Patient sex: M
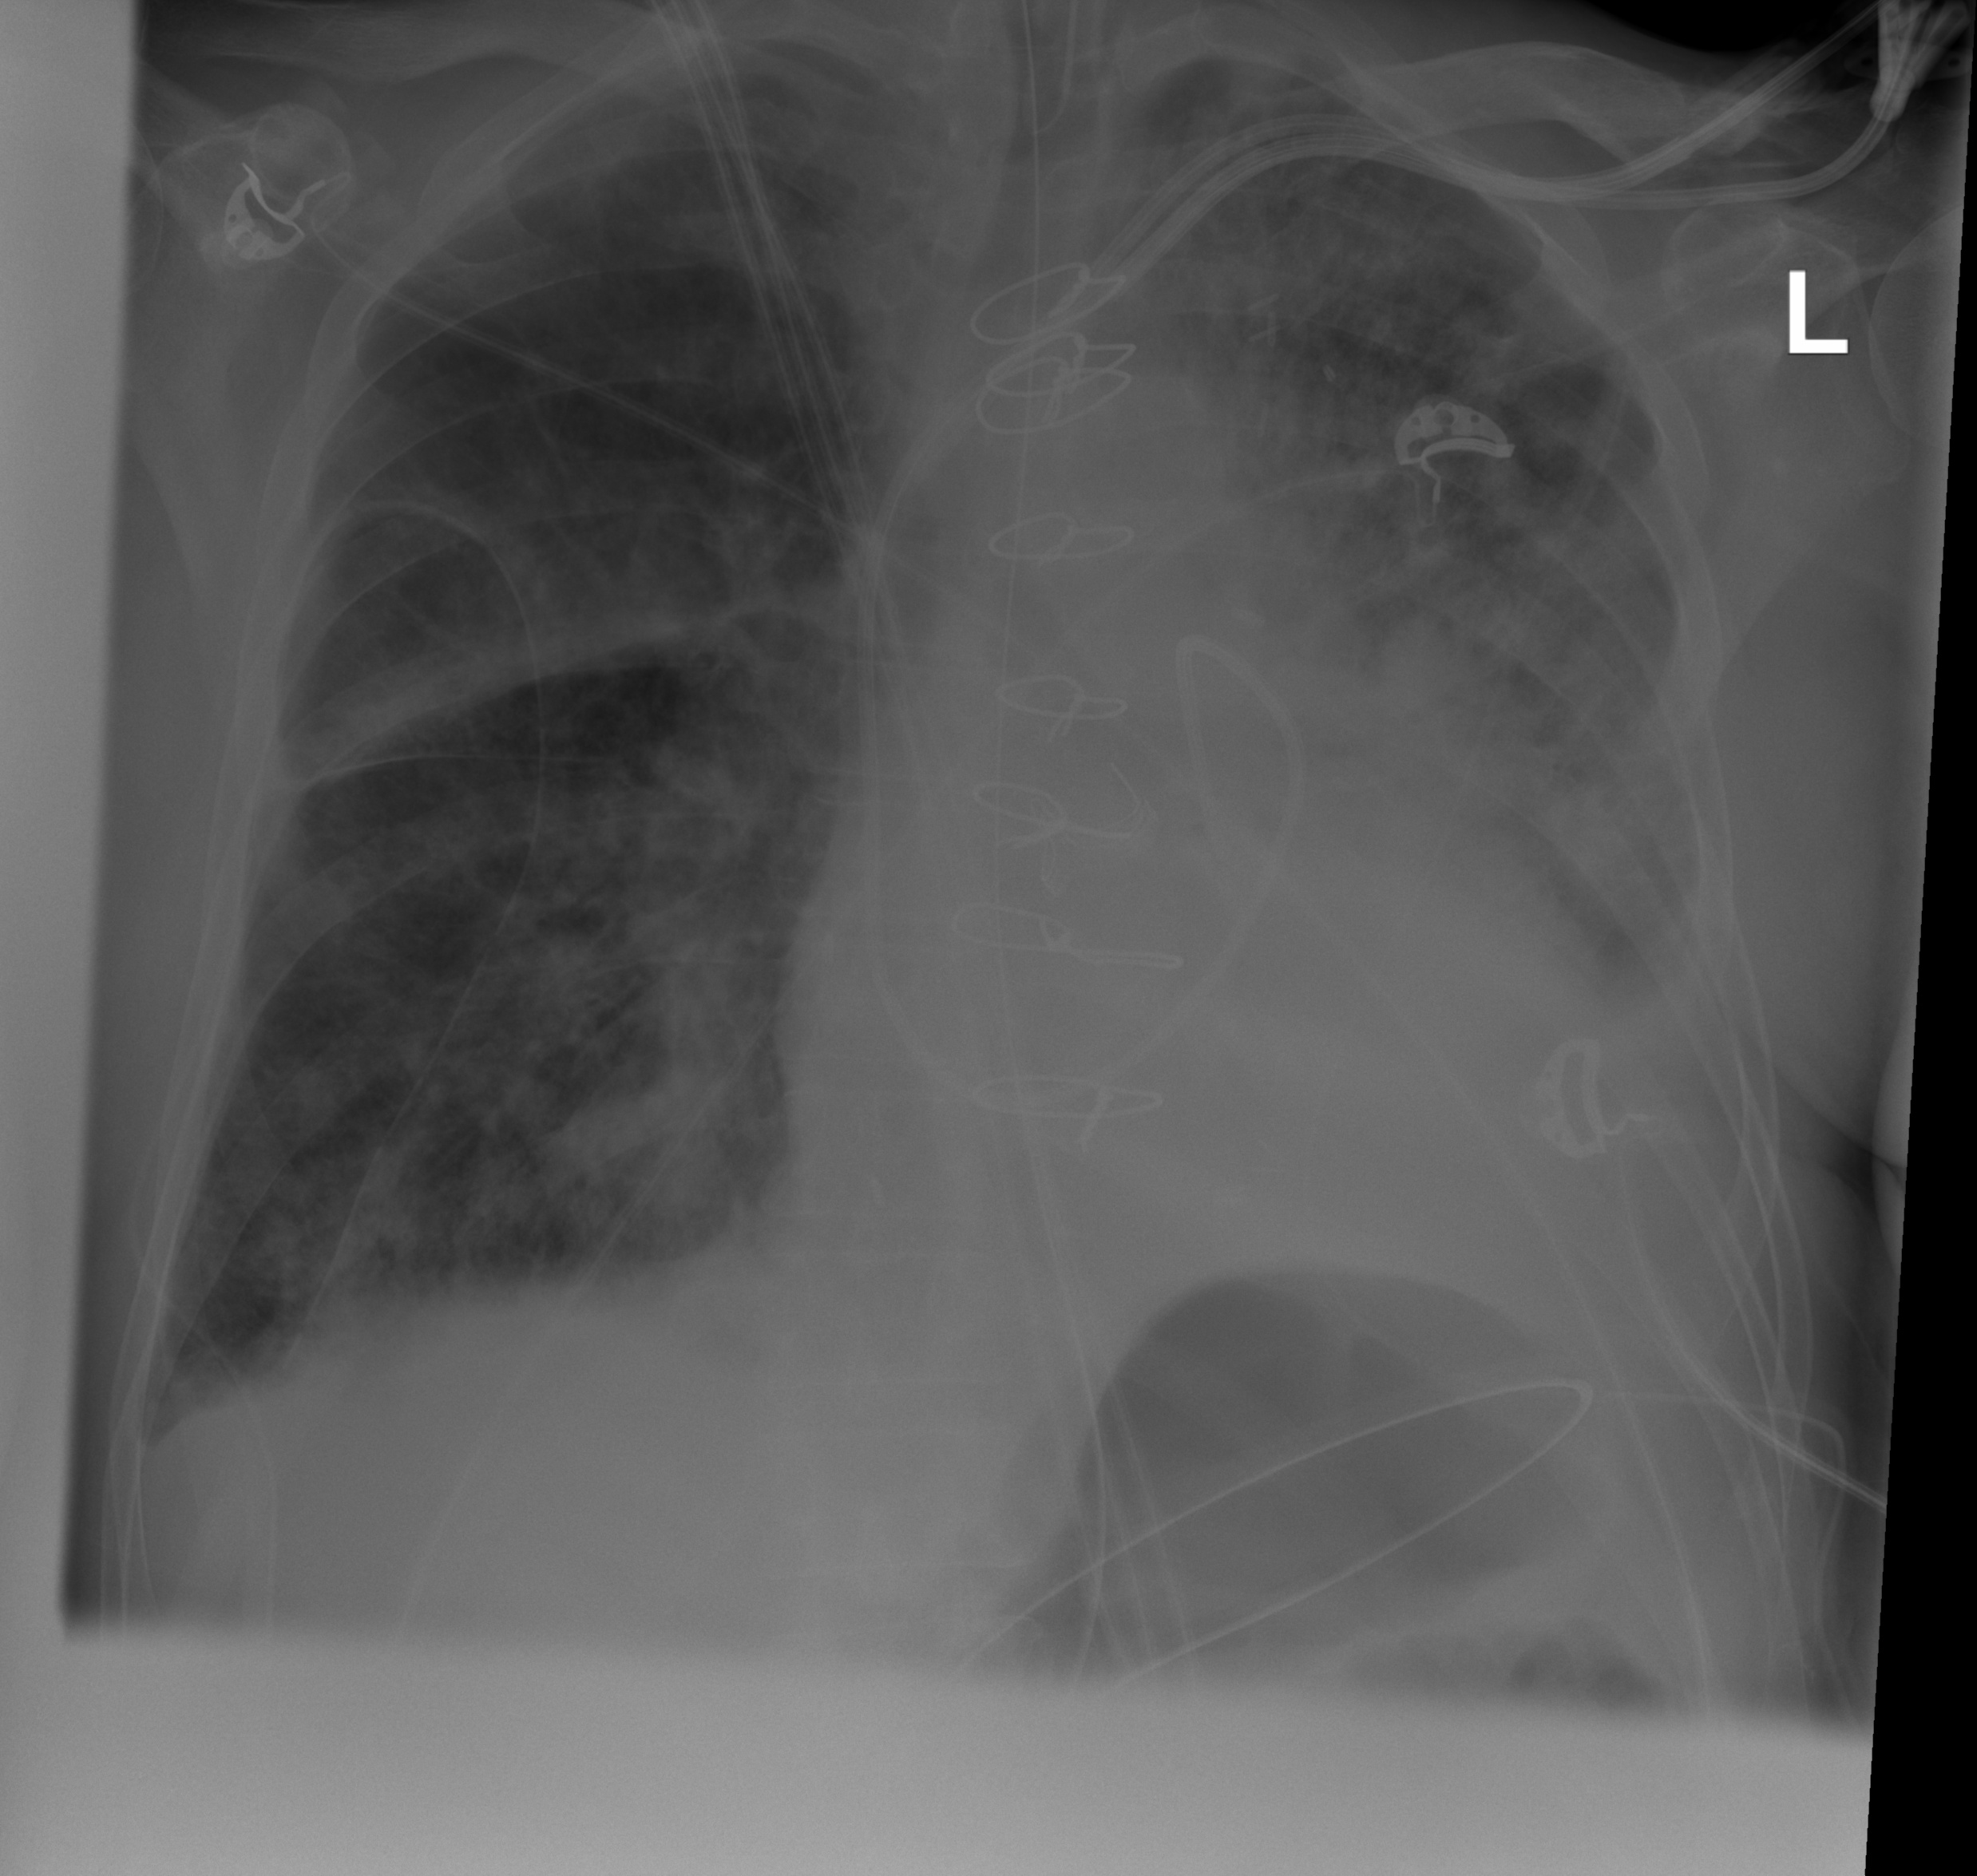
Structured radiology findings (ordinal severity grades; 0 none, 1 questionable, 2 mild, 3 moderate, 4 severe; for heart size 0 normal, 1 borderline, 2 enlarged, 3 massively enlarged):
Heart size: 1
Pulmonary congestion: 1
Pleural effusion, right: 0
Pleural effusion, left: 2
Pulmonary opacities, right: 2
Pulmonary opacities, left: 3
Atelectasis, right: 0
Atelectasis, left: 2